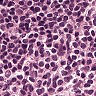
Metastatic tissue present: no